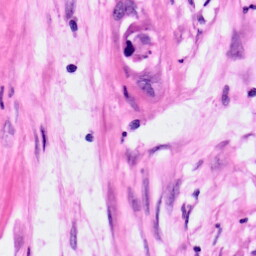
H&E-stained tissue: Pancreatic